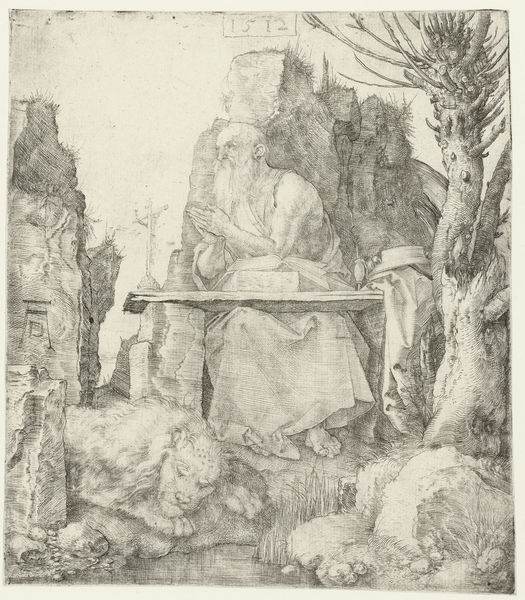
Titel: De Heilige Hiëronymus in de wildernis
Künstler: Albrecht Dürer
Standort: Amsterdam
Institution: Rijksmuseum
Schlagwörter: baum, felsen, wasser, sitzen, beten, heiliger, löwe, dürer, quelle, albrecht, daniel, einsiedler, dürrer, einsidler